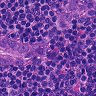
Metastatic tissue present: yes